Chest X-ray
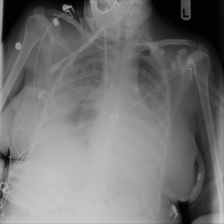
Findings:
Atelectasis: negative
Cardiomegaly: negative
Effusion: negative
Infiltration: positive
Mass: negative
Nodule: negative
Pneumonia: negative
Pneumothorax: negative
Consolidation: negative
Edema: negative
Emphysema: negative
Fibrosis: negative
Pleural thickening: negative
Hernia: negative